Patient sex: M
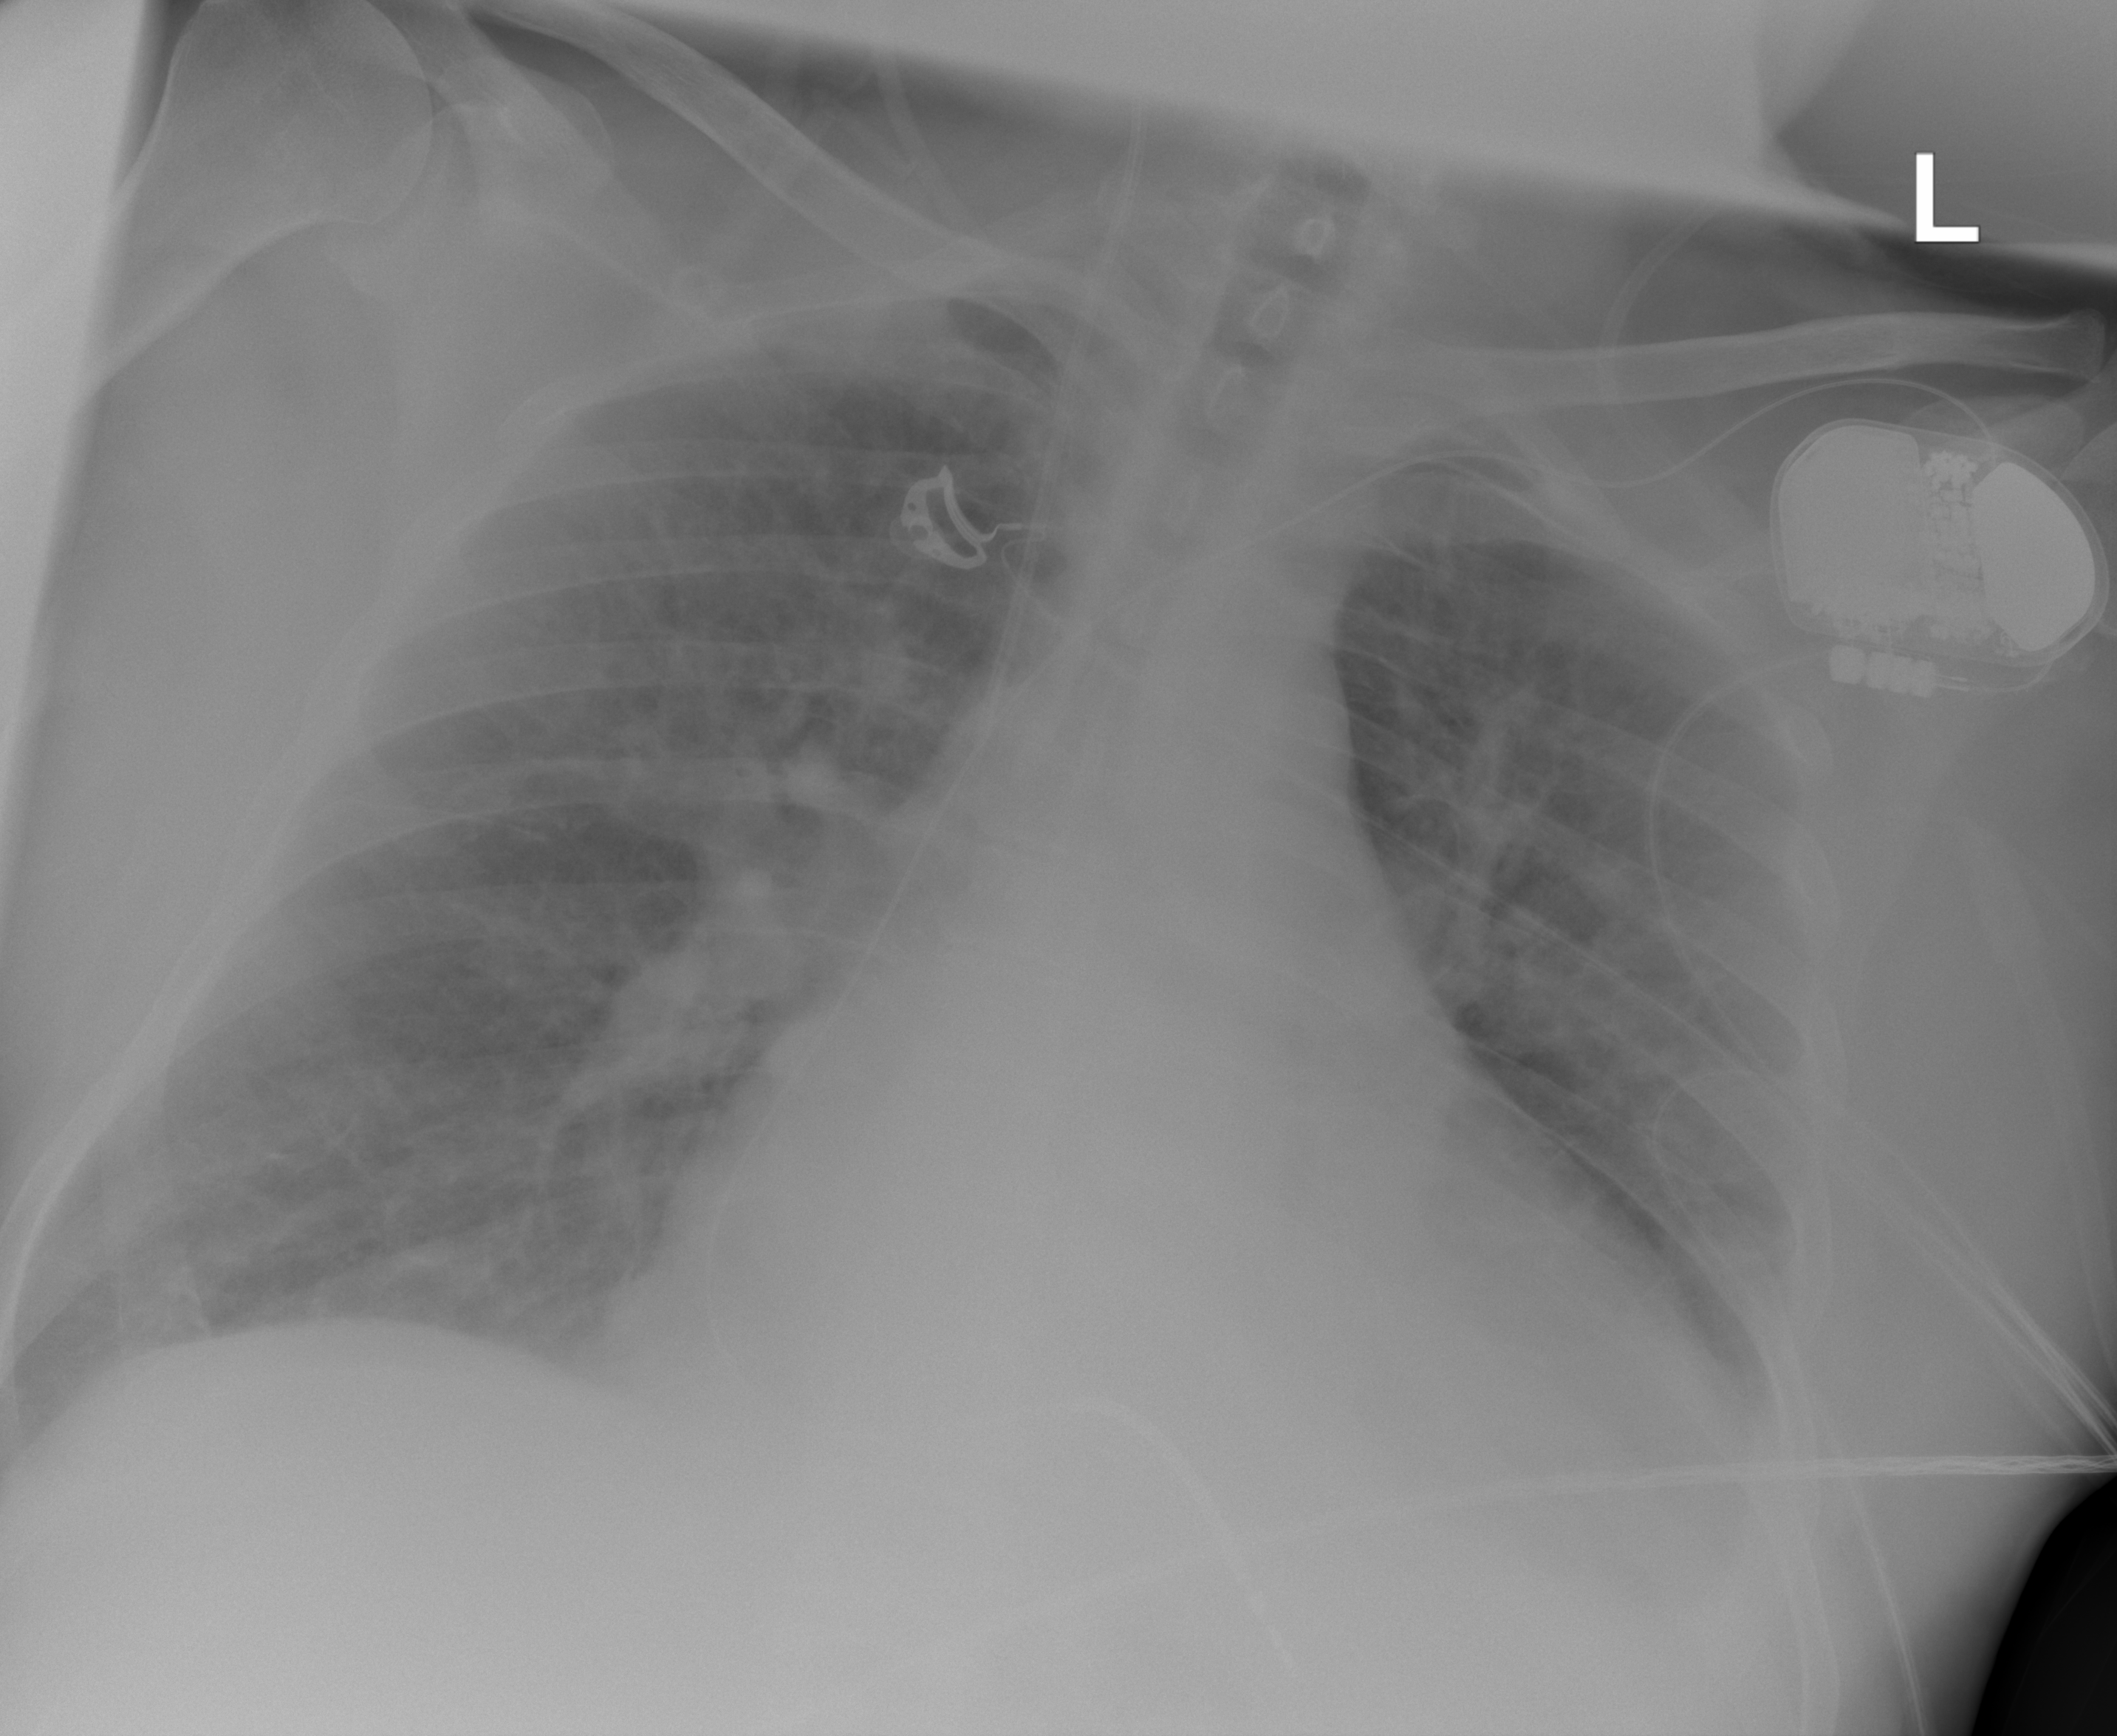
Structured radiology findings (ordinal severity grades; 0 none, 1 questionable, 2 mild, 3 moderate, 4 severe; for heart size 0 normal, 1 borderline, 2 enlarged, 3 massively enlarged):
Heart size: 2
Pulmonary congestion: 2
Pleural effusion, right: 0
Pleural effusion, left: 2
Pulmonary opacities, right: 0
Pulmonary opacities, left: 2
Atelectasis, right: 1
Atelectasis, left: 1